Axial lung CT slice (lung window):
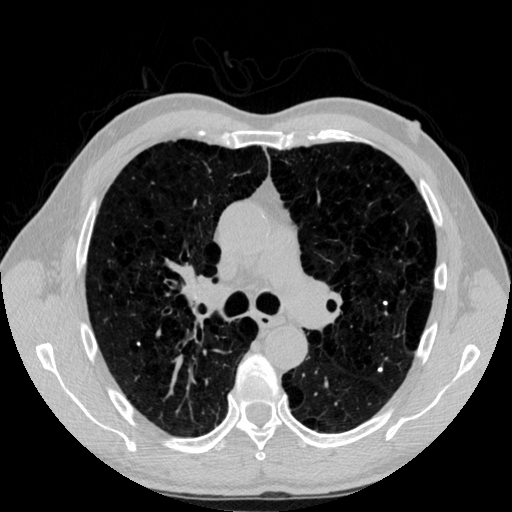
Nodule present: no